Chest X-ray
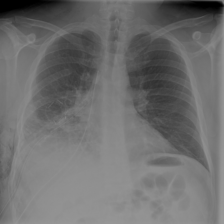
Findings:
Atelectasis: positive
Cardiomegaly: negative
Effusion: negative
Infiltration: negative
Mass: negative
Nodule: negative
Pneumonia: negative
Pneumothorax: positive
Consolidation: positive
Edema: negative
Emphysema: negative
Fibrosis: negative
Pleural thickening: negative
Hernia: negative